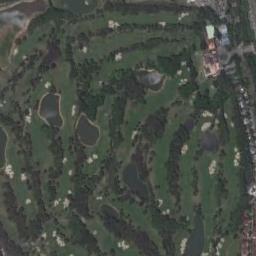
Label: golf_course